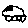
Label: car